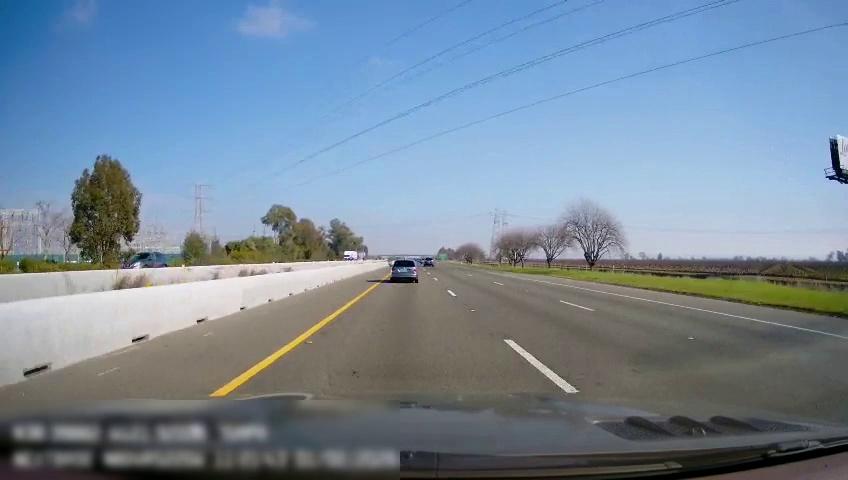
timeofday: Day
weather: Sunny
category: Drivable Space
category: Vehicles | Car
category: Vehicles | Car
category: Vehicles | Car
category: Vehicles | Truck
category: Lanes | Current Lane
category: Lanes | Alternate Lane
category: Lanes | Current Lane
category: Lanes | Alternate Lane
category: Lanes | Alternate Lane